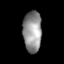
Tissue: lung
Cell type: T cells
Senescence score: 0.2008
Nuclear area (px): 751
Mean DAPI intensity: 145.136